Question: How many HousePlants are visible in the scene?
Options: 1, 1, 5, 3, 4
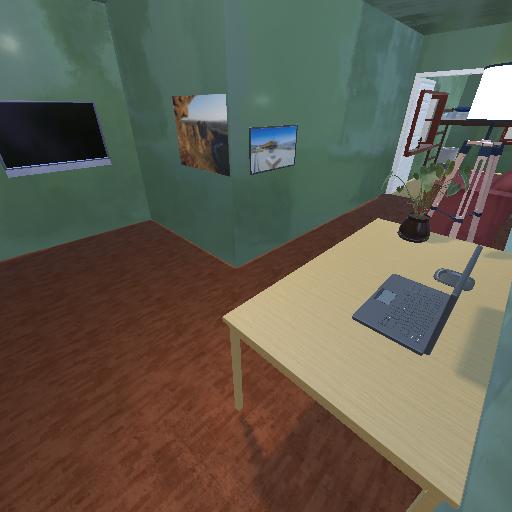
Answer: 1